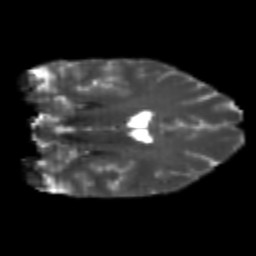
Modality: T2w
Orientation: coronal
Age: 21
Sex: female
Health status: healthy
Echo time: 0.074 s